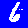
Digit: 6